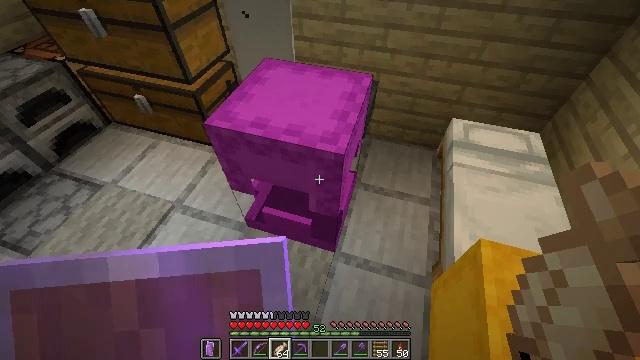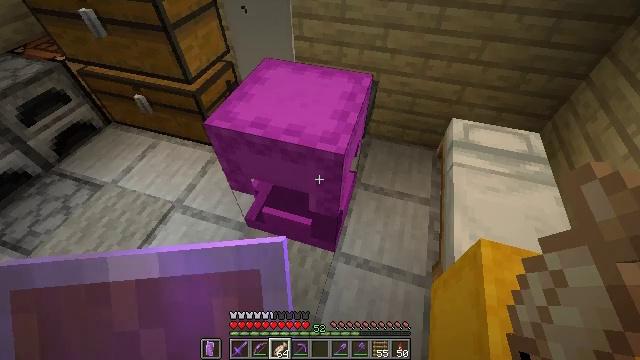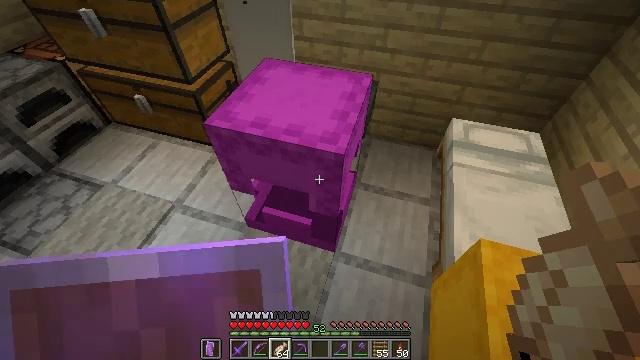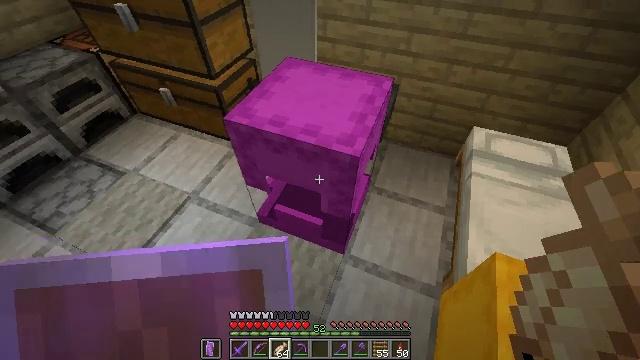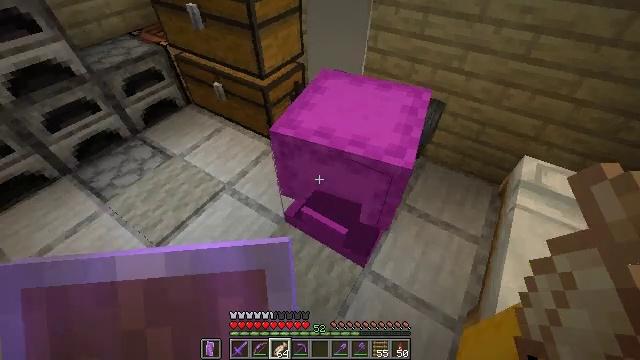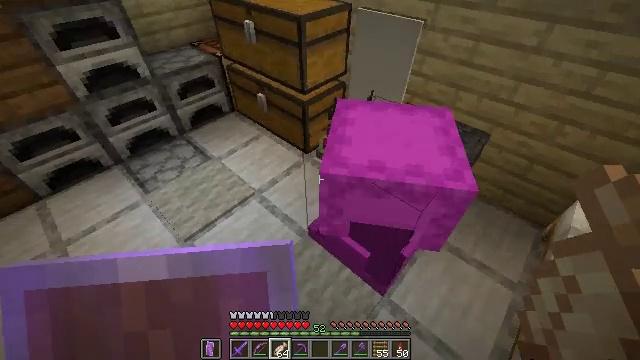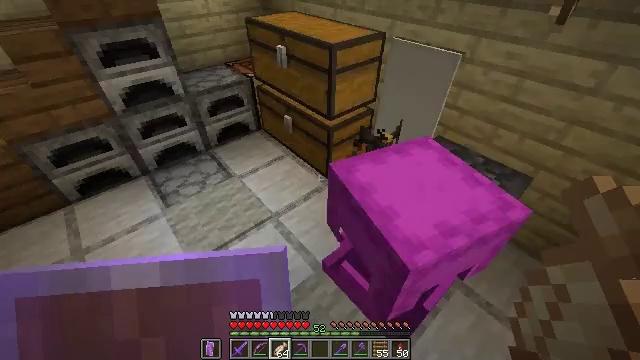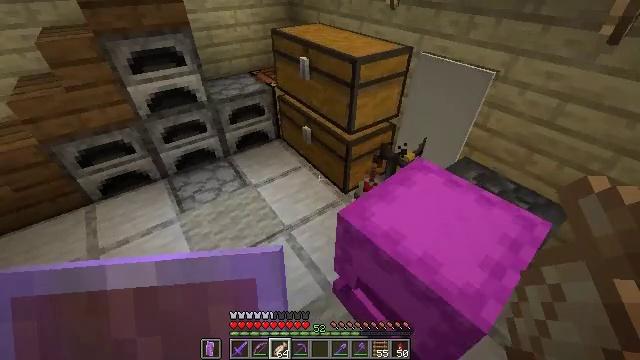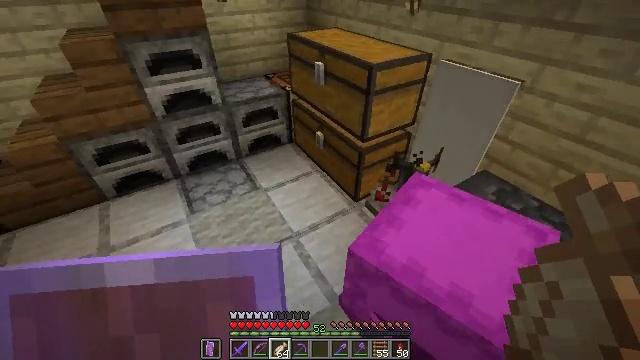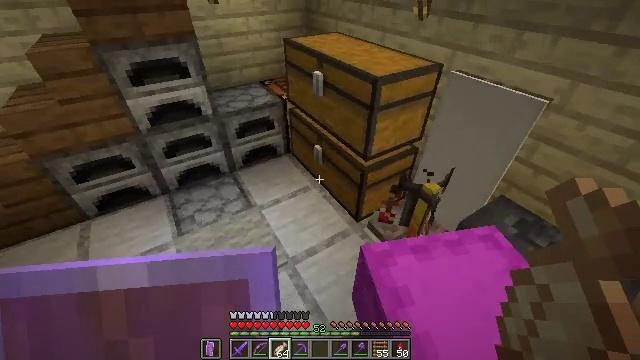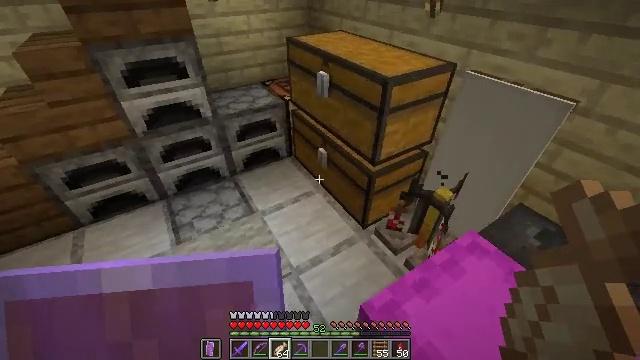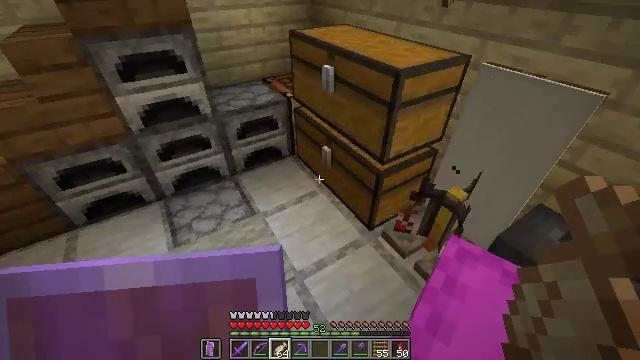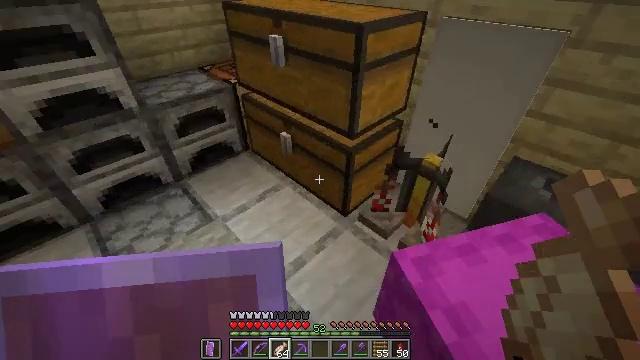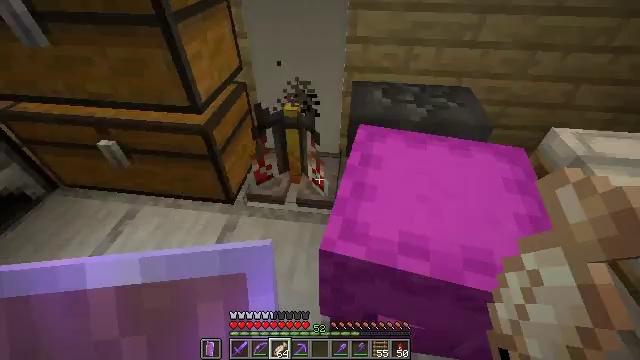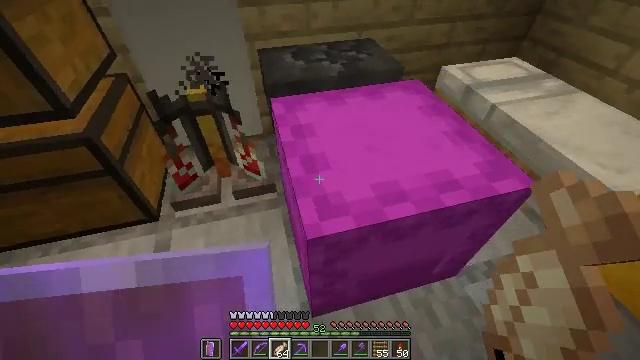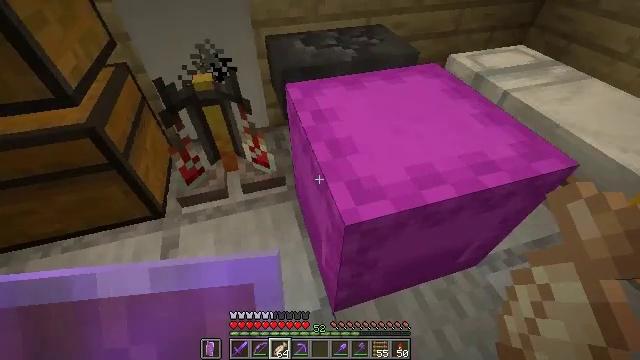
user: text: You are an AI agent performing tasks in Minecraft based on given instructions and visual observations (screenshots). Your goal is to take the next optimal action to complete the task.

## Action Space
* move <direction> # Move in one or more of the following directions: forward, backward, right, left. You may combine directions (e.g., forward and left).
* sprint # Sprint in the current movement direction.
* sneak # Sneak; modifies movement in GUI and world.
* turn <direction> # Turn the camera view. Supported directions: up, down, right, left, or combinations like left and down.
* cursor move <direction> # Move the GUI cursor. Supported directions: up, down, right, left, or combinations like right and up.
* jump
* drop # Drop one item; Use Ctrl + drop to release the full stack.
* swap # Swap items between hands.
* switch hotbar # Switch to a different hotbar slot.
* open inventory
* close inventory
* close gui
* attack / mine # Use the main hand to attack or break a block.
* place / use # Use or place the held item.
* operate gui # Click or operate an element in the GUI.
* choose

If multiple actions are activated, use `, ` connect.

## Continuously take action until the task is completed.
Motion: motion action
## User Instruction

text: Mine the magenta shulker box.
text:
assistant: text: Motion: no_op
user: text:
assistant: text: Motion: no_op
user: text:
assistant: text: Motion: turn left
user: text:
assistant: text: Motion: turn left and up
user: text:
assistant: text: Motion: move forward, turn left and up
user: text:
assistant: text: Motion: move forward, turn left and up
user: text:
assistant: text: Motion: move forward, turn left and up
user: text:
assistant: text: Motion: move forward, turn left
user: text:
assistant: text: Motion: move forward
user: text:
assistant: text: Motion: move forward and move left
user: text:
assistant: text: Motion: move forward and move left
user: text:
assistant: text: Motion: move forward and move left, turn right
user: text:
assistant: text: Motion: move forward and move left, turn right and down
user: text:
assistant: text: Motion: turn right and down
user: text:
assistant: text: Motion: turn right
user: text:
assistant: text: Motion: no_op
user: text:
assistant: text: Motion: no_op
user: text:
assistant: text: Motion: no_op
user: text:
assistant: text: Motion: no_op
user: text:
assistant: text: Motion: no_op
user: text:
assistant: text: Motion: turn left and up
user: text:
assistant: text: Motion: turn left
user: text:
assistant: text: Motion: no_op
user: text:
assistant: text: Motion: turn left and up
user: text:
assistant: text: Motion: turn left and up
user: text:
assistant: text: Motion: no_op
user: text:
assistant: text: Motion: no_op
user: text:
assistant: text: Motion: use / place
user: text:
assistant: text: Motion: use / place
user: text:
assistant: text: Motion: use / place